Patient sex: F
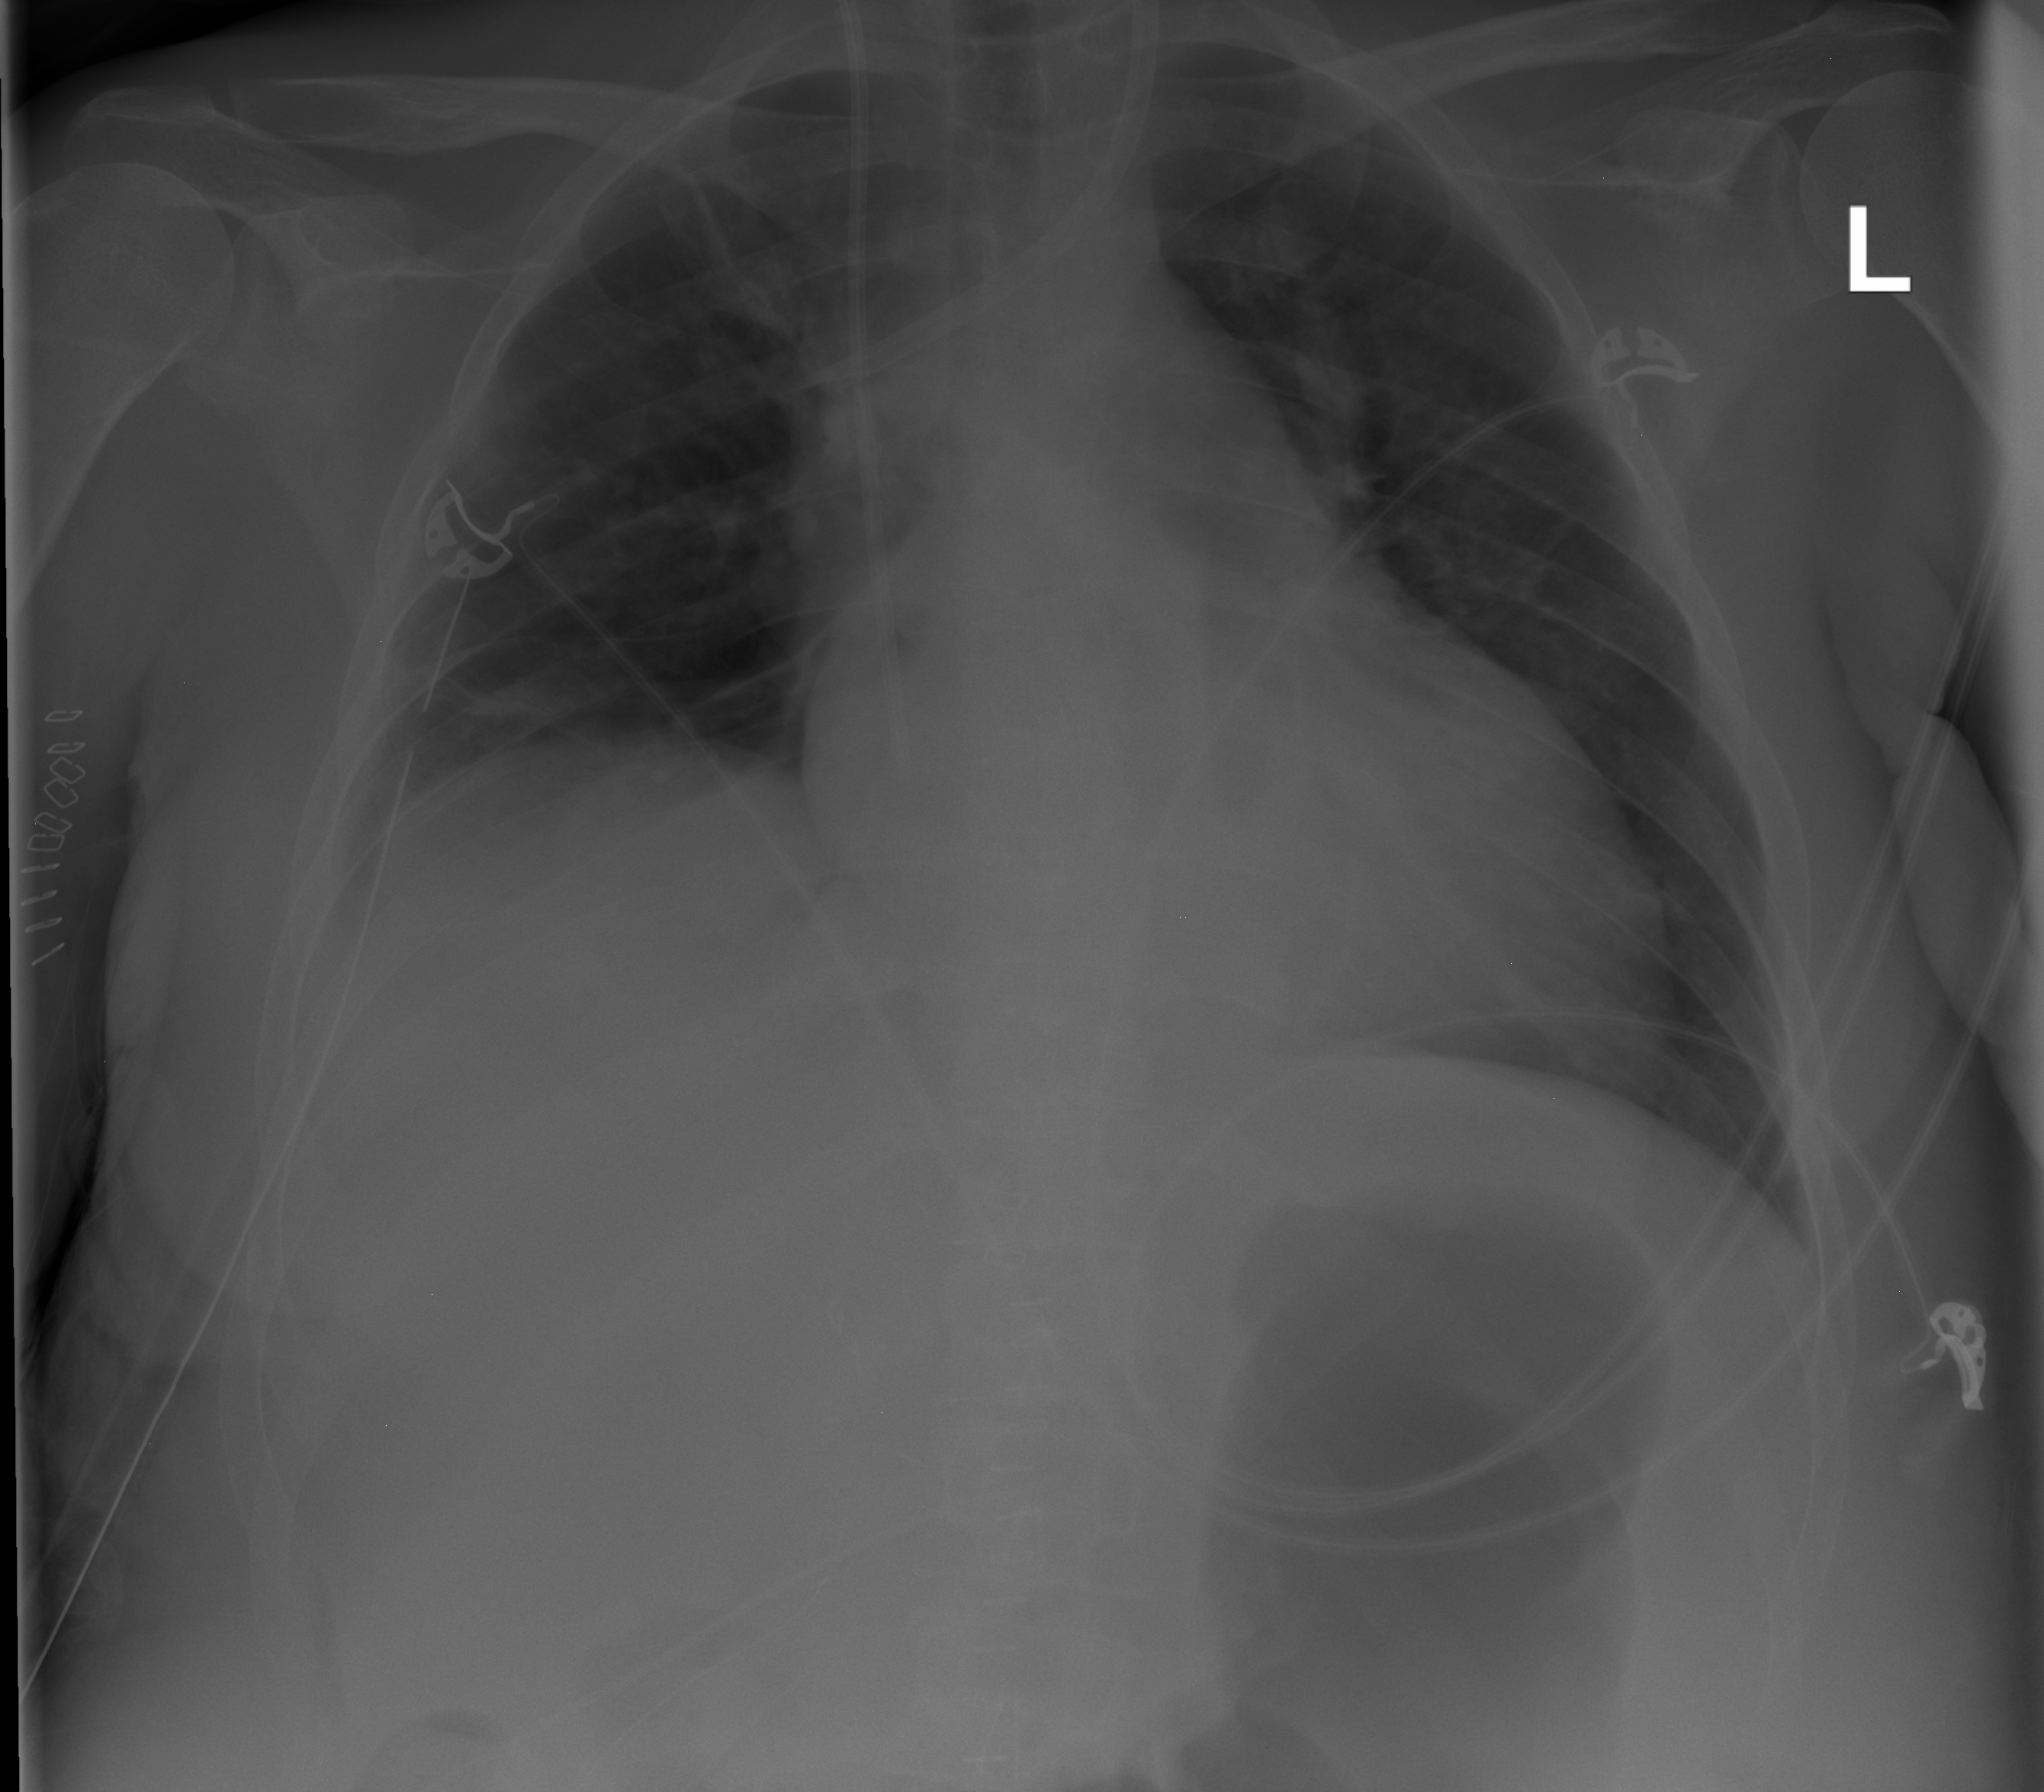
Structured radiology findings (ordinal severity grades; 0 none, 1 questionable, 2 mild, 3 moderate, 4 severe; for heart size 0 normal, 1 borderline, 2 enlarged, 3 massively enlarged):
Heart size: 0
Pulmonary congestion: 0
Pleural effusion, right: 0
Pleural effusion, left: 0
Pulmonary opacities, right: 1
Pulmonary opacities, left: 0
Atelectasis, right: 2
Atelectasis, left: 0